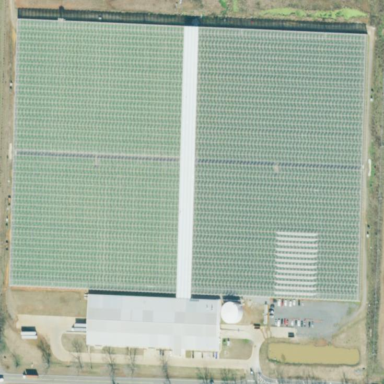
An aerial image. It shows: Area dedicated to greenhouse horticulture.